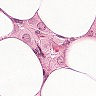
Metastatic tissue present: yes